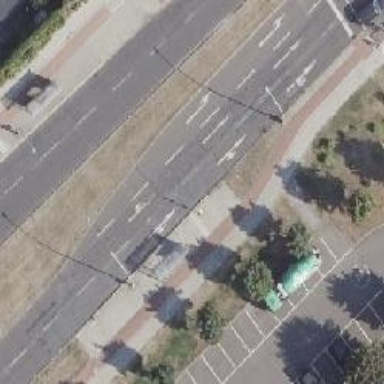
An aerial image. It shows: Secondary road with asphalt surface. It has lane markings and features dual carriageway.